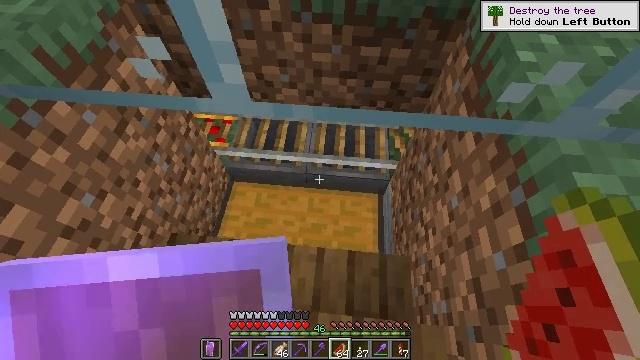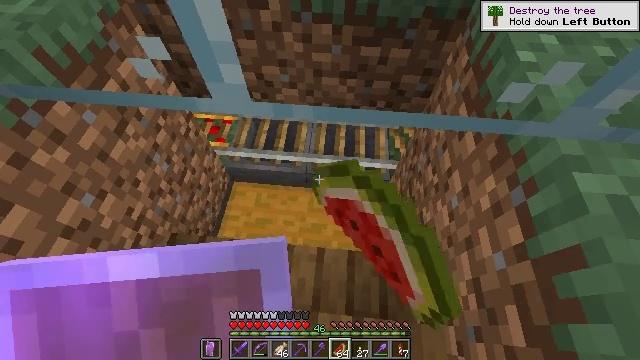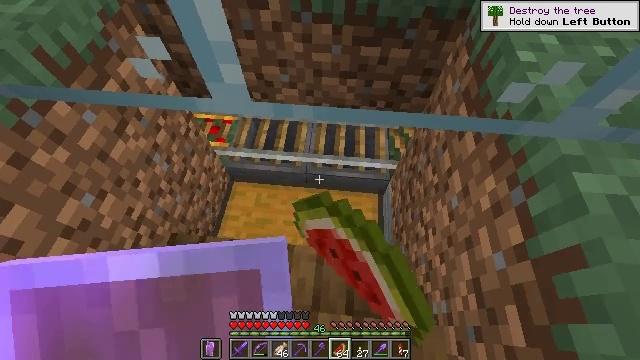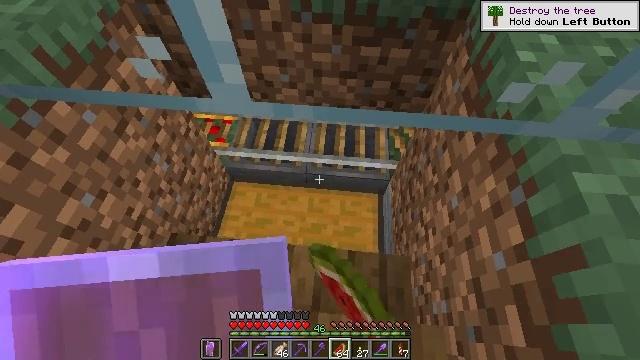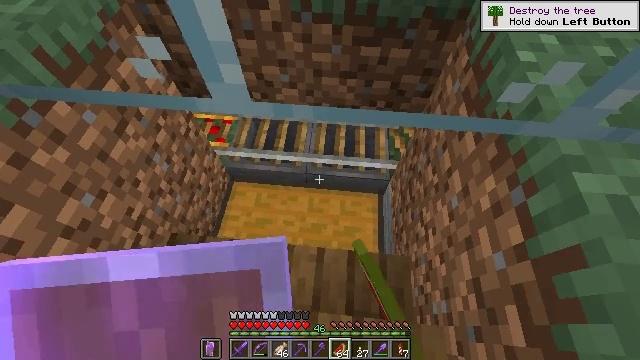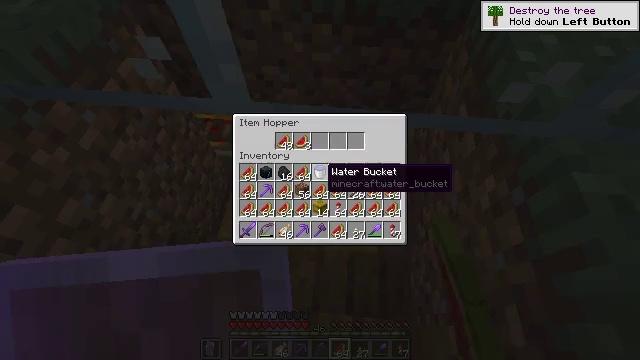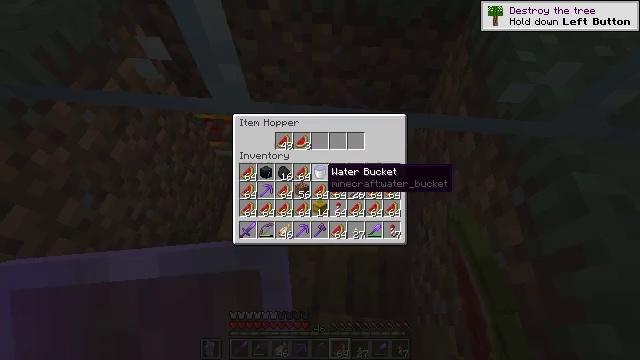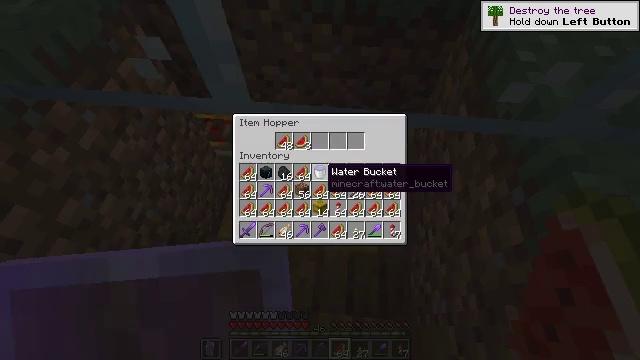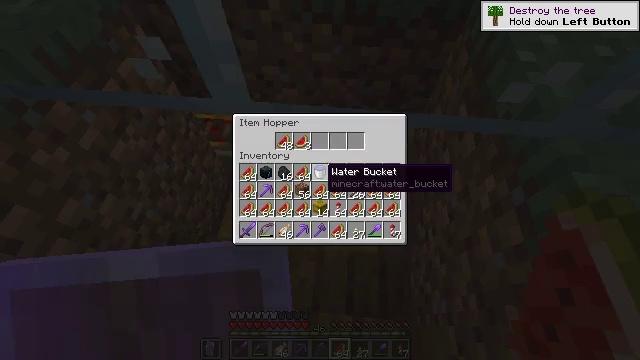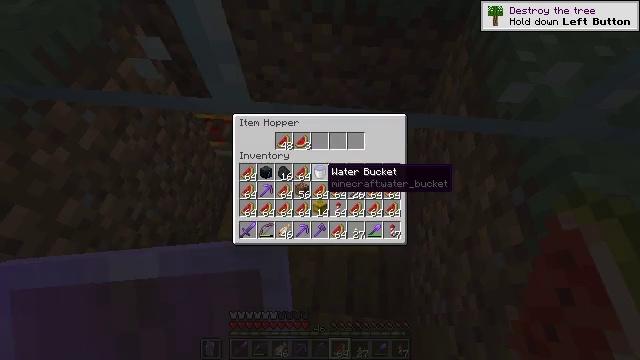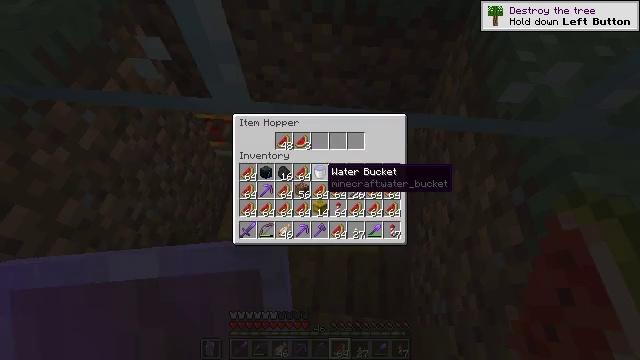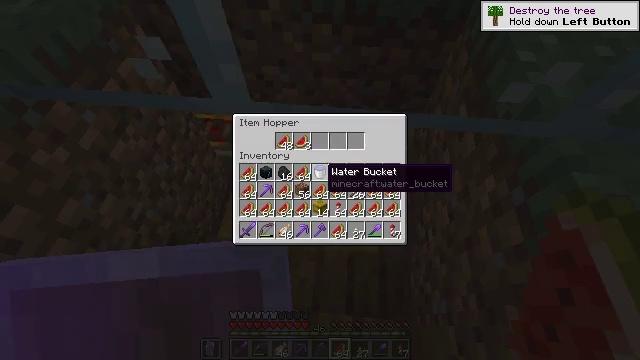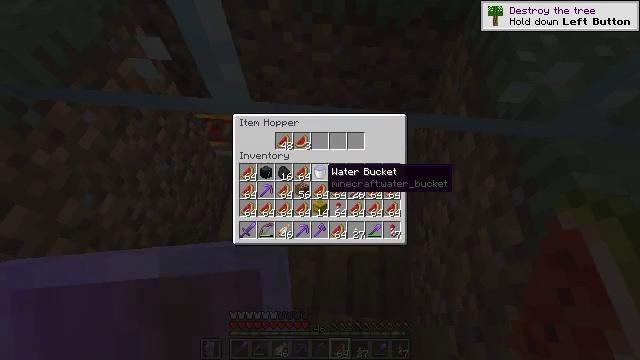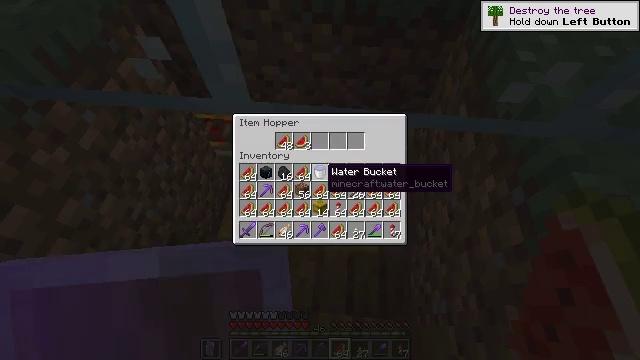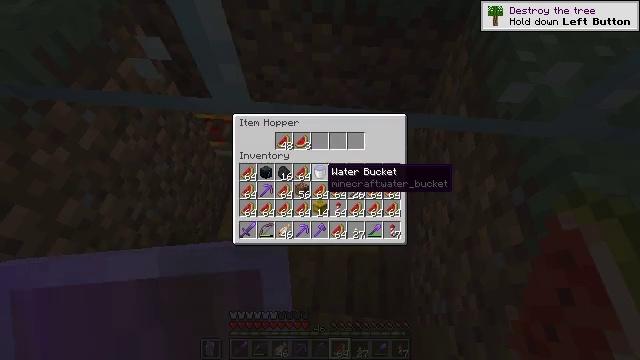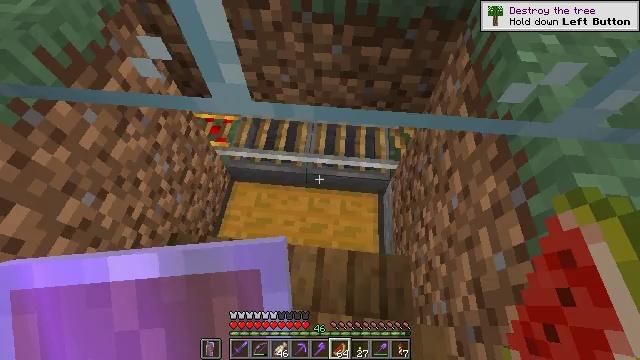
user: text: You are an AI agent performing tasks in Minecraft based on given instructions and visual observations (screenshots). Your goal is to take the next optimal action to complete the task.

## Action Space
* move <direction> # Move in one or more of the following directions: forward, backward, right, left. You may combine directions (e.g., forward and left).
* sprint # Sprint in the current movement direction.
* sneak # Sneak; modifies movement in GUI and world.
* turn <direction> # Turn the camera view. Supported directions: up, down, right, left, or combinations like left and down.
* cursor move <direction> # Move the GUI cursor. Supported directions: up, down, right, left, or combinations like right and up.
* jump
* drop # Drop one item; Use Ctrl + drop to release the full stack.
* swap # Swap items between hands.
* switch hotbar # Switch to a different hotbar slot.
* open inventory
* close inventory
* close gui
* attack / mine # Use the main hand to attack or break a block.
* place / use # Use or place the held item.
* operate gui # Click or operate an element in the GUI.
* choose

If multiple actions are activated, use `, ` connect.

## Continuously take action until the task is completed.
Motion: motion action
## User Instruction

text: Create a melon using the crafting table.
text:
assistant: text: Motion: use / place
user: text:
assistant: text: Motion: use / place
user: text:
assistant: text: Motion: no_op
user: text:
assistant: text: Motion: no_op
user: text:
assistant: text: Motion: open gui
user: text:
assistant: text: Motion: no_op
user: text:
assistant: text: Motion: no_op
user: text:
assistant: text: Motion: no_op
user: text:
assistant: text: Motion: no_op
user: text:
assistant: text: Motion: no_op
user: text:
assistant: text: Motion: no_op
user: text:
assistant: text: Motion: no_op
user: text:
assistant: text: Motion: no_op
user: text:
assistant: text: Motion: no_op
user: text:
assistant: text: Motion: no_op
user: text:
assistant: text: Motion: turn left and up, close gui
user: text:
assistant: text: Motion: turn left and up
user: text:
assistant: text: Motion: turn left and up
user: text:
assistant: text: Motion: turn left and up
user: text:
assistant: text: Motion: no_op
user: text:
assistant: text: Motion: no_op
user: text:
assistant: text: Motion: turn up
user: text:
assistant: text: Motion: turn up
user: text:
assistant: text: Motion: turn left and up
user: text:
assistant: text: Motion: turn up
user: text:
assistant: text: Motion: use / place
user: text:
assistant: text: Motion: use / place
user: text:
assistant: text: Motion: use / place
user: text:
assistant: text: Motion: no_op
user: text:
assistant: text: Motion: no_op